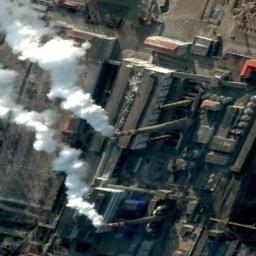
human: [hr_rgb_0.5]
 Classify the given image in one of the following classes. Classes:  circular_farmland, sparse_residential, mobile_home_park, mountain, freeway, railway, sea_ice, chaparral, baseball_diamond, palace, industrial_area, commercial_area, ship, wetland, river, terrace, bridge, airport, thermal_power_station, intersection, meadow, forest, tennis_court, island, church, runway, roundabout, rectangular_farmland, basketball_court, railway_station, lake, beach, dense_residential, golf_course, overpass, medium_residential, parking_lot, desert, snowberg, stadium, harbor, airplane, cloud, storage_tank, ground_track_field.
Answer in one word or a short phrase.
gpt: thermal_power_station